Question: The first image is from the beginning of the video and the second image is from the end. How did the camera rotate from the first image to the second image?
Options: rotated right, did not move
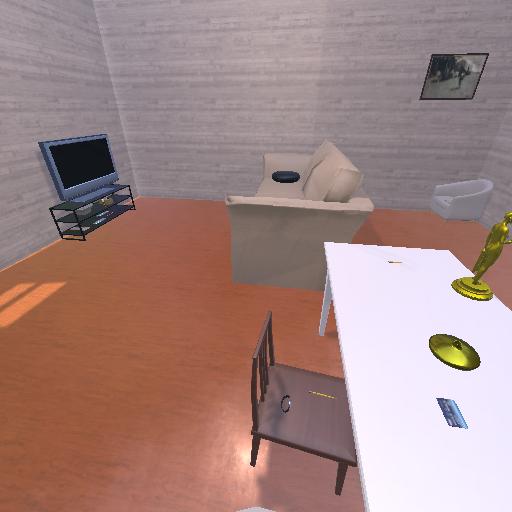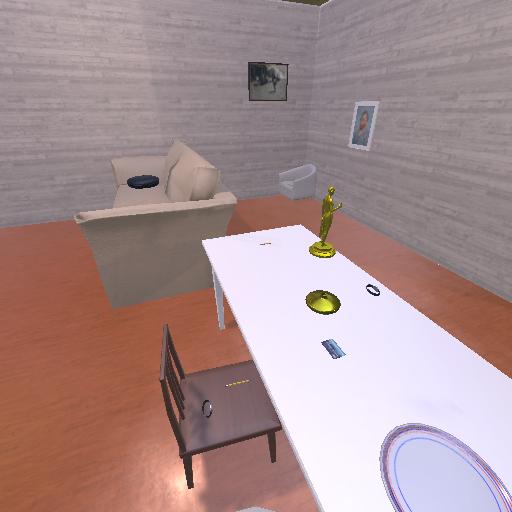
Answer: rotated right